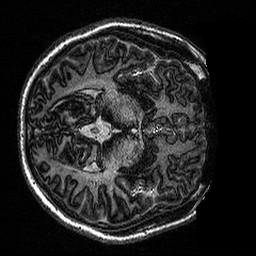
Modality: MP2RAGE
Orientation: axial
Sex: male
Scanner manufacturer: siemens
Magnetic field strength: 3 T
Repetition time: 5 s
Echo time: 0.00292 s